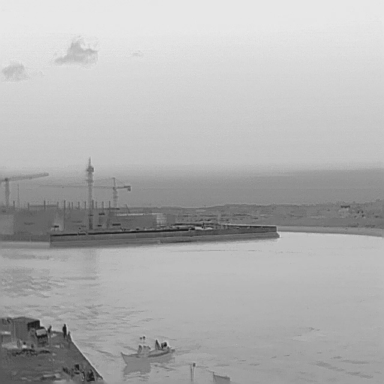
There is a bulk_carrier in the infrared image.